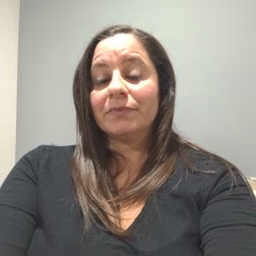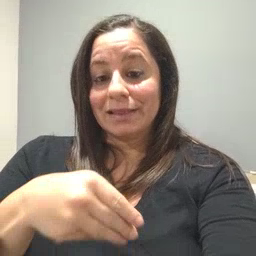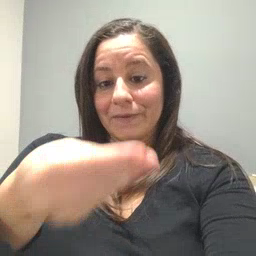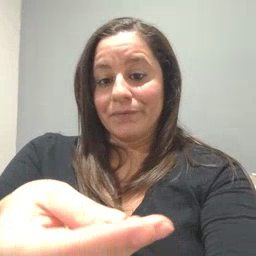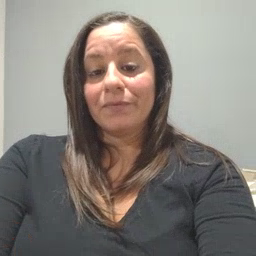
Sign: give